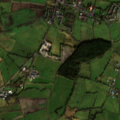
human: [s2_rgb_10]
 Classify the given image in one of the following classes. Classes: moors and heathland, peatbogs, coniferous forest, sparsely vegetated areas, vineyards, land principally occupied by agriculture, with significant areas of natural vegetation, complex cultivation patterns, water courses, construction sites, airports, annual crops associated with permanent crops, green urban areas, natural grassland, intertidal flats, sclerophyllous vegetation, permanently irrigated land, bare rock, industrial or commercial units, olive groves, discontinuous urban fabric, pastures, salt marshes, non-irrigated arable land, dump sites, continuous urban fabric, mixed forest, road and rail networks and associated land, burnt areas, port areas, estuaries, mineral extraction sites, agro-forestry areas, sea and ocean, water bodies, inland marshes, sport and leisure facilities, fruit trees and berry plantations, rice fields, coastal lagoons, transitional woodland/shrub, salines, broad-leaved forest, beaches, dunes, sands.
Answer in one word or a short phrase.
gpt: discontinuous urban fabric, pastures